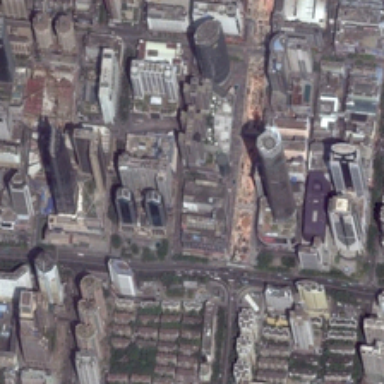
Arterial road traverses the whole commercial district .